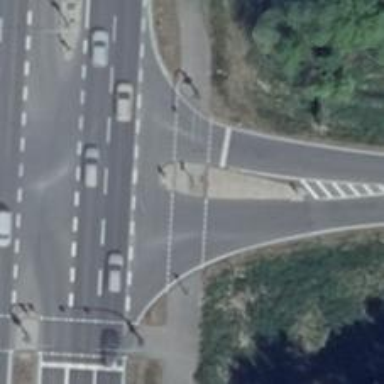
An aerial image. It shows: Traffic signals at road crossing.